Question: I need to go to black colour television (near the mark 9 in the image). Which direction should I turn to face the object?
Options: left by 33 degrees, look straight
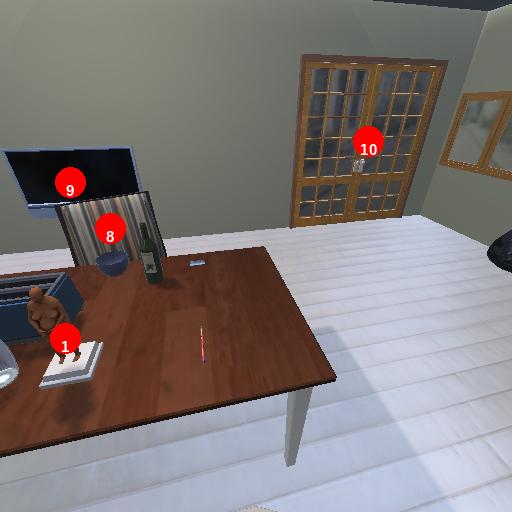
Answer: left by 33 degrees